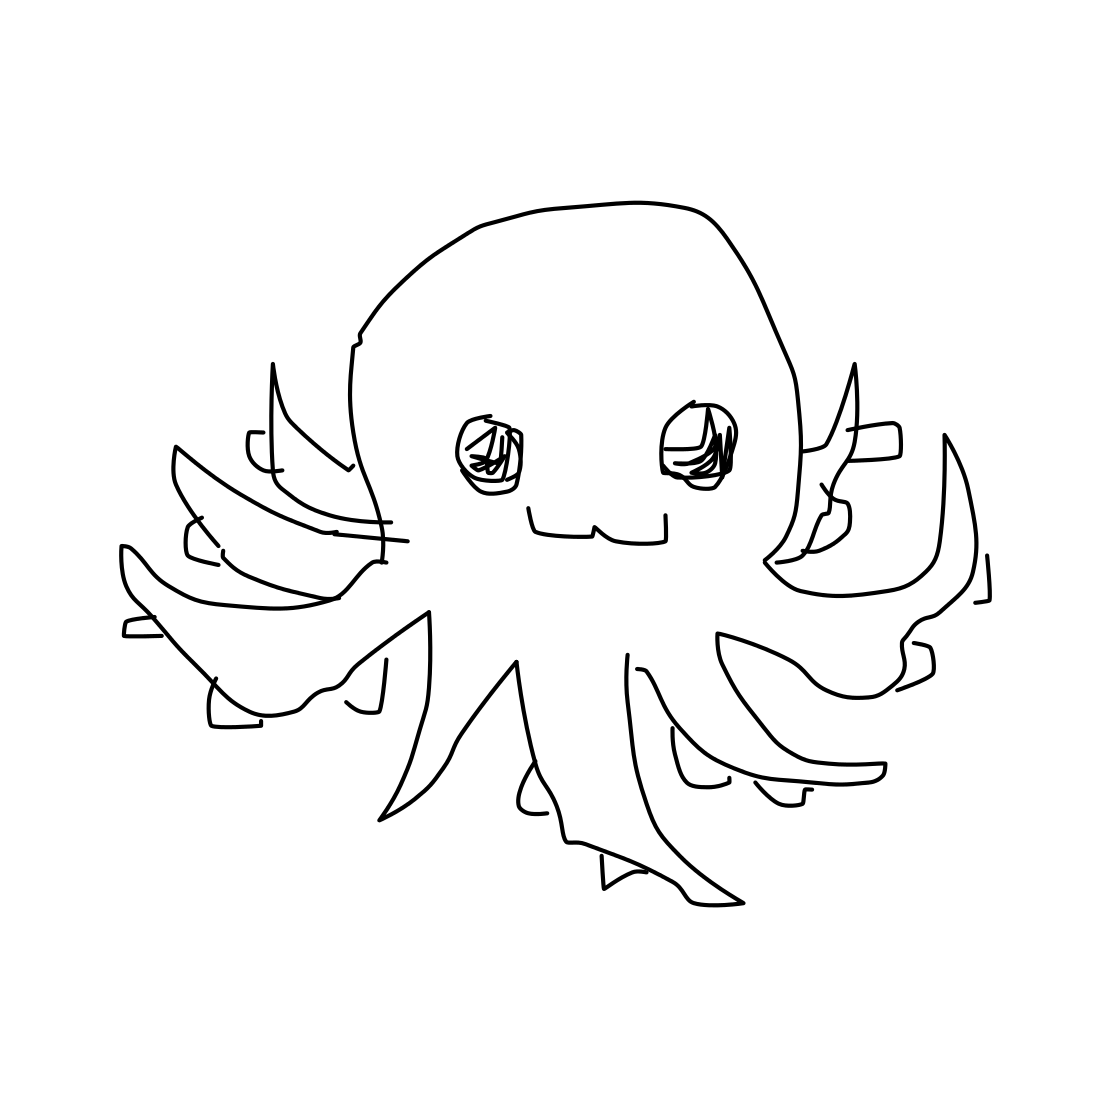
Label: octopus